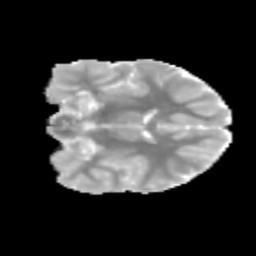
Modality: MD
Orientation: coronal
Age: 9
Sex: female
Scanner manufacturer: siemens
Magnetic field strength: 3 T
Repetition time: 3.8 s
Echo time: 0.07 s